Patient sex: F
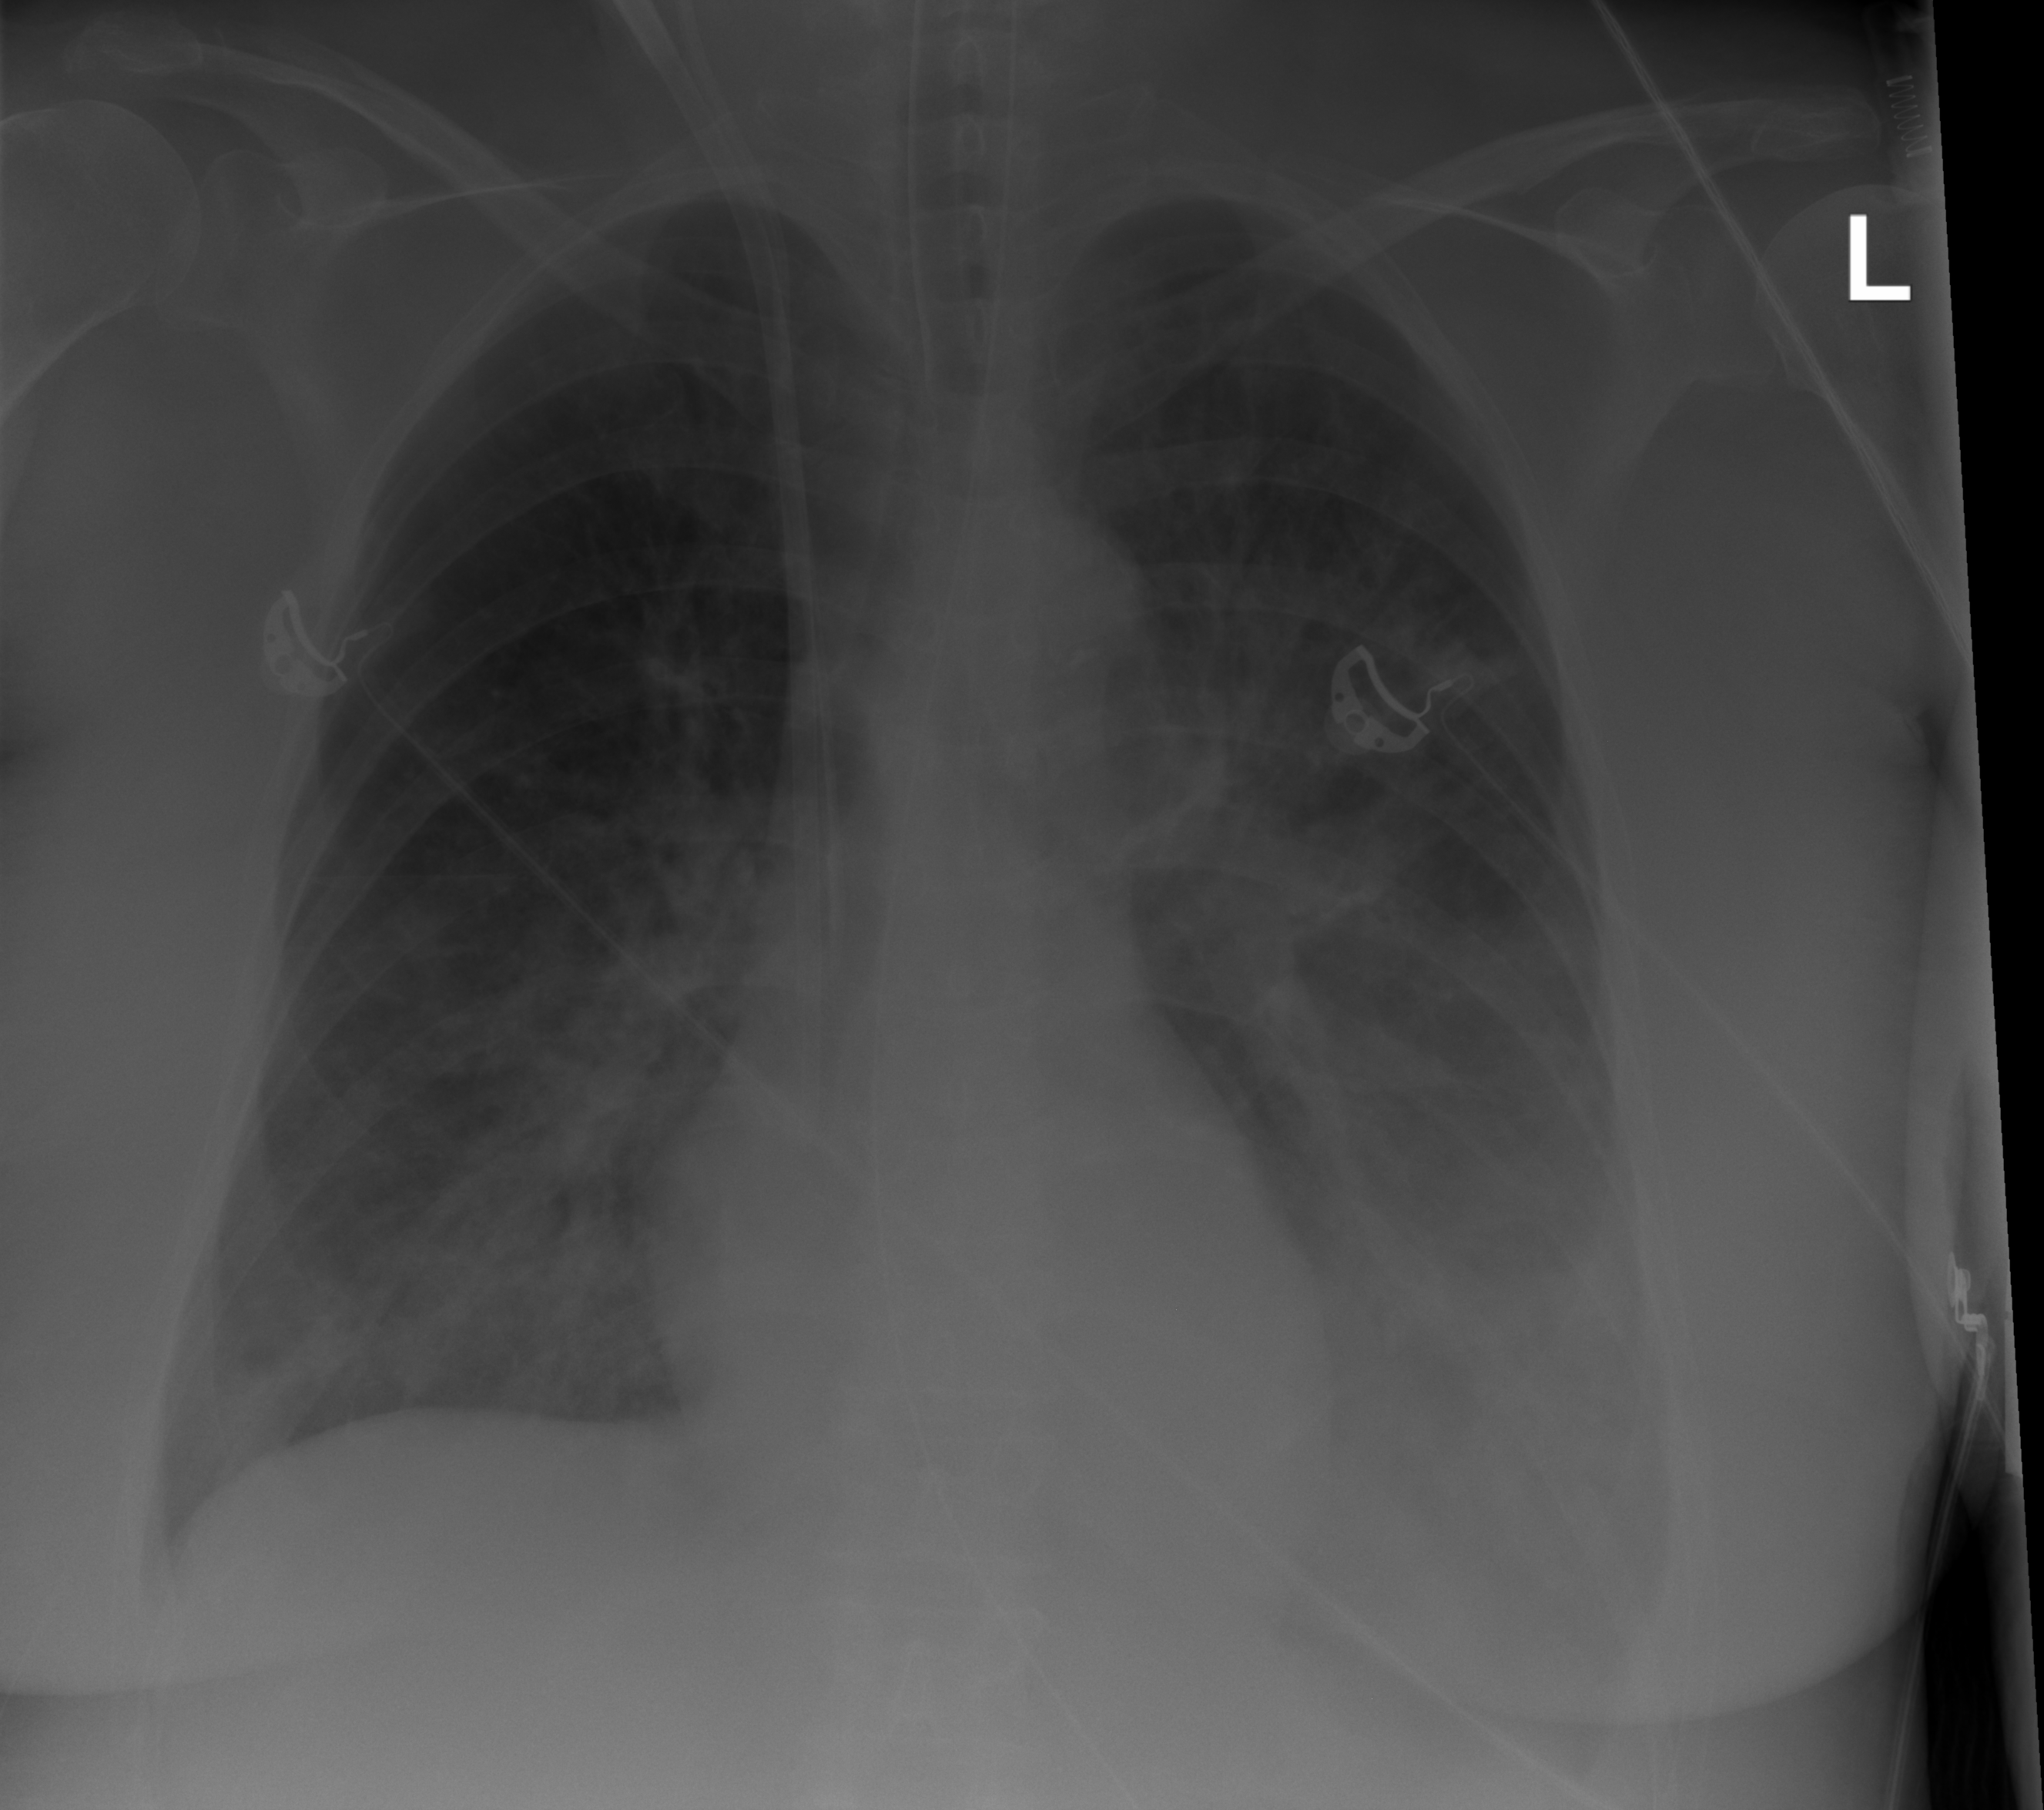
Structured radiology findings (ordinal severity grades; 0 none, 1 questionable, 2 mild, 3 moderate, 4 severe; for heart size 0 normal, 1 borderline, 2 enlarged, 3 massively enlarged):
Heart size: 0
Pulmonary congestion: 2
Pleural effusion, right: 0
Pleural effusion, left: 2
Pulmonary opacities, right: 2
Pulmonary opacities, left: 3
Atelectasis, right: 2
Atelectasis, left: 3